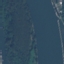
Land use / land cover class: River